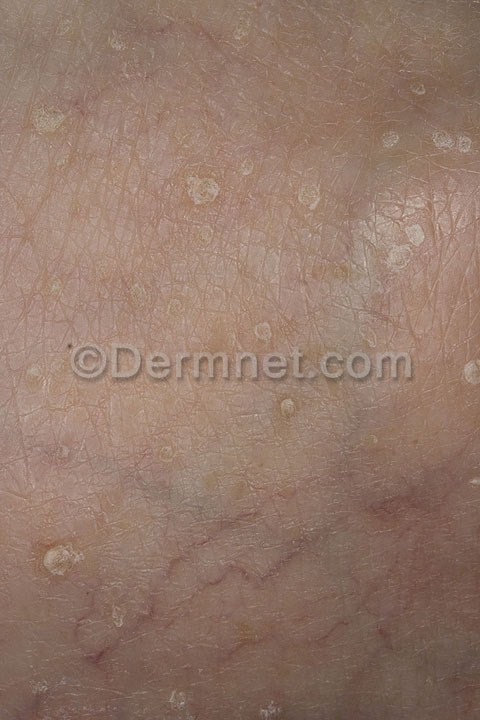
Disease: Seborrheic Keratoses and other Benign Tumors